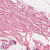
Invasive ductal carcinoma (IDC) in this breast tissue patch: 0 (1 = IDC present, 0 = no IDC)